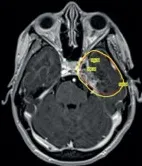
Radiation therapy (RT) planning using volumetric arc therapy (VMAT) resulted in excellent coverage of the planning target volume (PTV) (red) by the 100% isodose line (yellow) corresponding to 5940 cGy.
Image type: radiology (mri)